Interaction volume radius: 5 \u00c5
Interaction volume height: 20 \u00c5
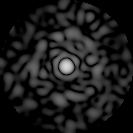
Disorder parameter: 0.8213